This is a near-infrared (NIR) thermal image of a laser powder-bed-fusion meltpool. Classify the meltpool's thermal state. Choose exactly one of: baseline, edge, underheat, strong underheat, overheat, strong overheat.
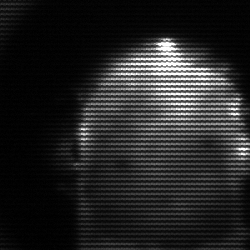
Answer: baseline